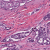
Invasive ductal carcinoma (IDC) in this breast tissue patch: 1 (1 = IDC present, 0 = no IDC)